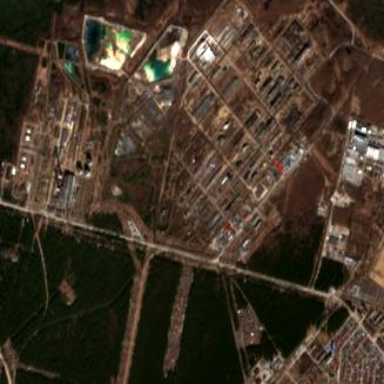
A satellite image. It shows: Industrial area with chemical facilities.